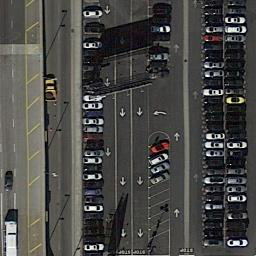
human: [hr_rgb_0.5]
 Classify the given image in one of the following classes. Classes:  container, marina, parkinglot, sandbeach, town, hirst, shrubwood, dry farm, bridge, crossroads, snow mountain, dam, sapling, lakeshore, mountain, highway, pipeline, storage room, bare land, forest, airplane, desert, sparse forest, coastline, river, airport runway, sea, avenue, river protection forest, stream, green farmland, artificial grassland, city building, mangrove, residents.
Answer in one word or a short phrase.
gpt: parkinglot